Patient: sex M, age 61
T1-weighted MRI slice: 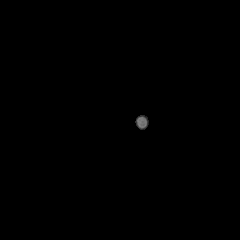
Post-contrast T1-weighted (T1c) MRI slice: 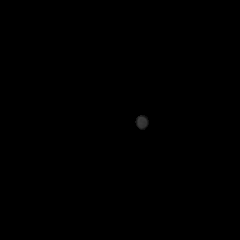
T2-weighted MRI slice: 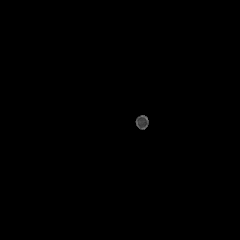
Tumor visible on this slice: no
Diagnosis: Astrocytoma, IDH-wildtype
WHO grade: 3